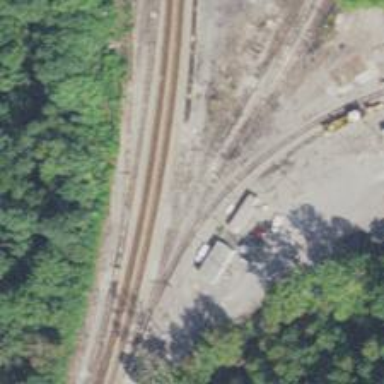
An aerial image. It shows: Rail spur service.